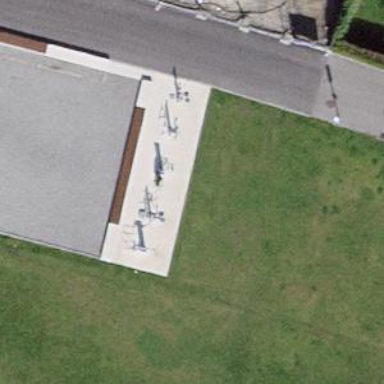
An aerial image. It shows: Fitness station in leisure land area.